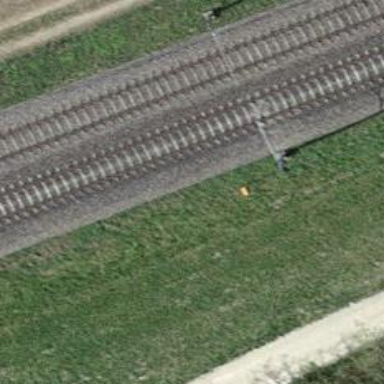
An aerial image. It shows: Orange aerial marker.